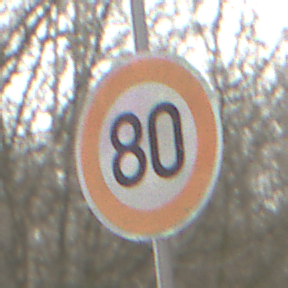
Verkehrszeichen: Geschwindigkeit80
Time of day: MorningAfternoon
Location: Outdoor (Nature)
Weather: PartlyCloudy
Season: Winter
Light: Natural